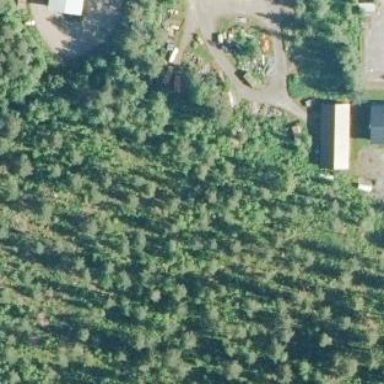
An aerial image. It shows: Woodland with evergreen needle-leaved trees.